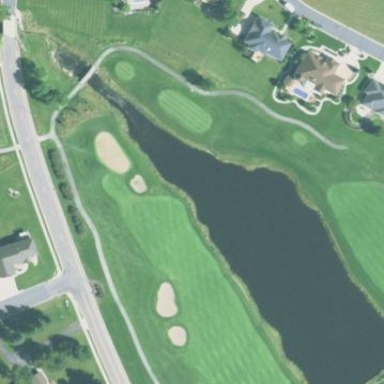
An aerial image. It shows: Picturesque scene of golf course with lateral water hazard.